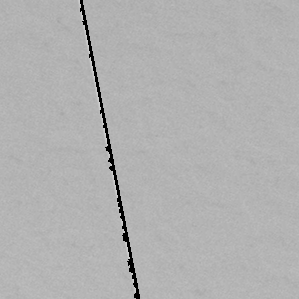
Label: frost